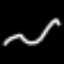
Label: squiggle